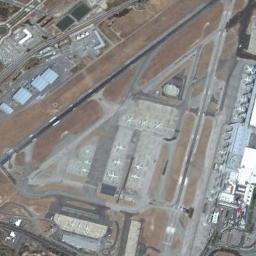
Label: airport